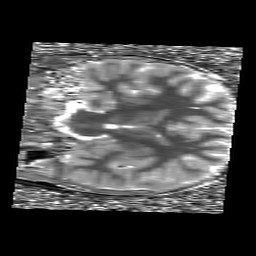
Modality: T1map
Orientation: coronal
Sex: male
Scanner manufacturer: siemens
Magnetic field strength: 3 T
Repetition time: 5 s
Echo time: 0.00355 s